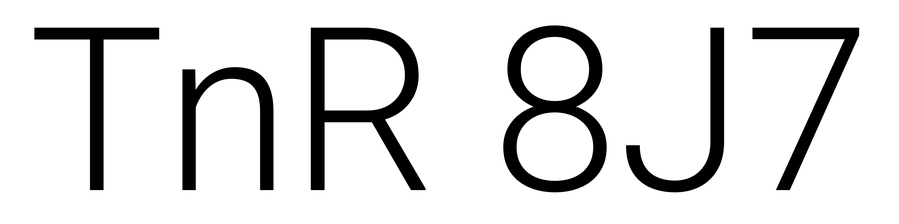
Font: Roboto_Light